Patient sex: F
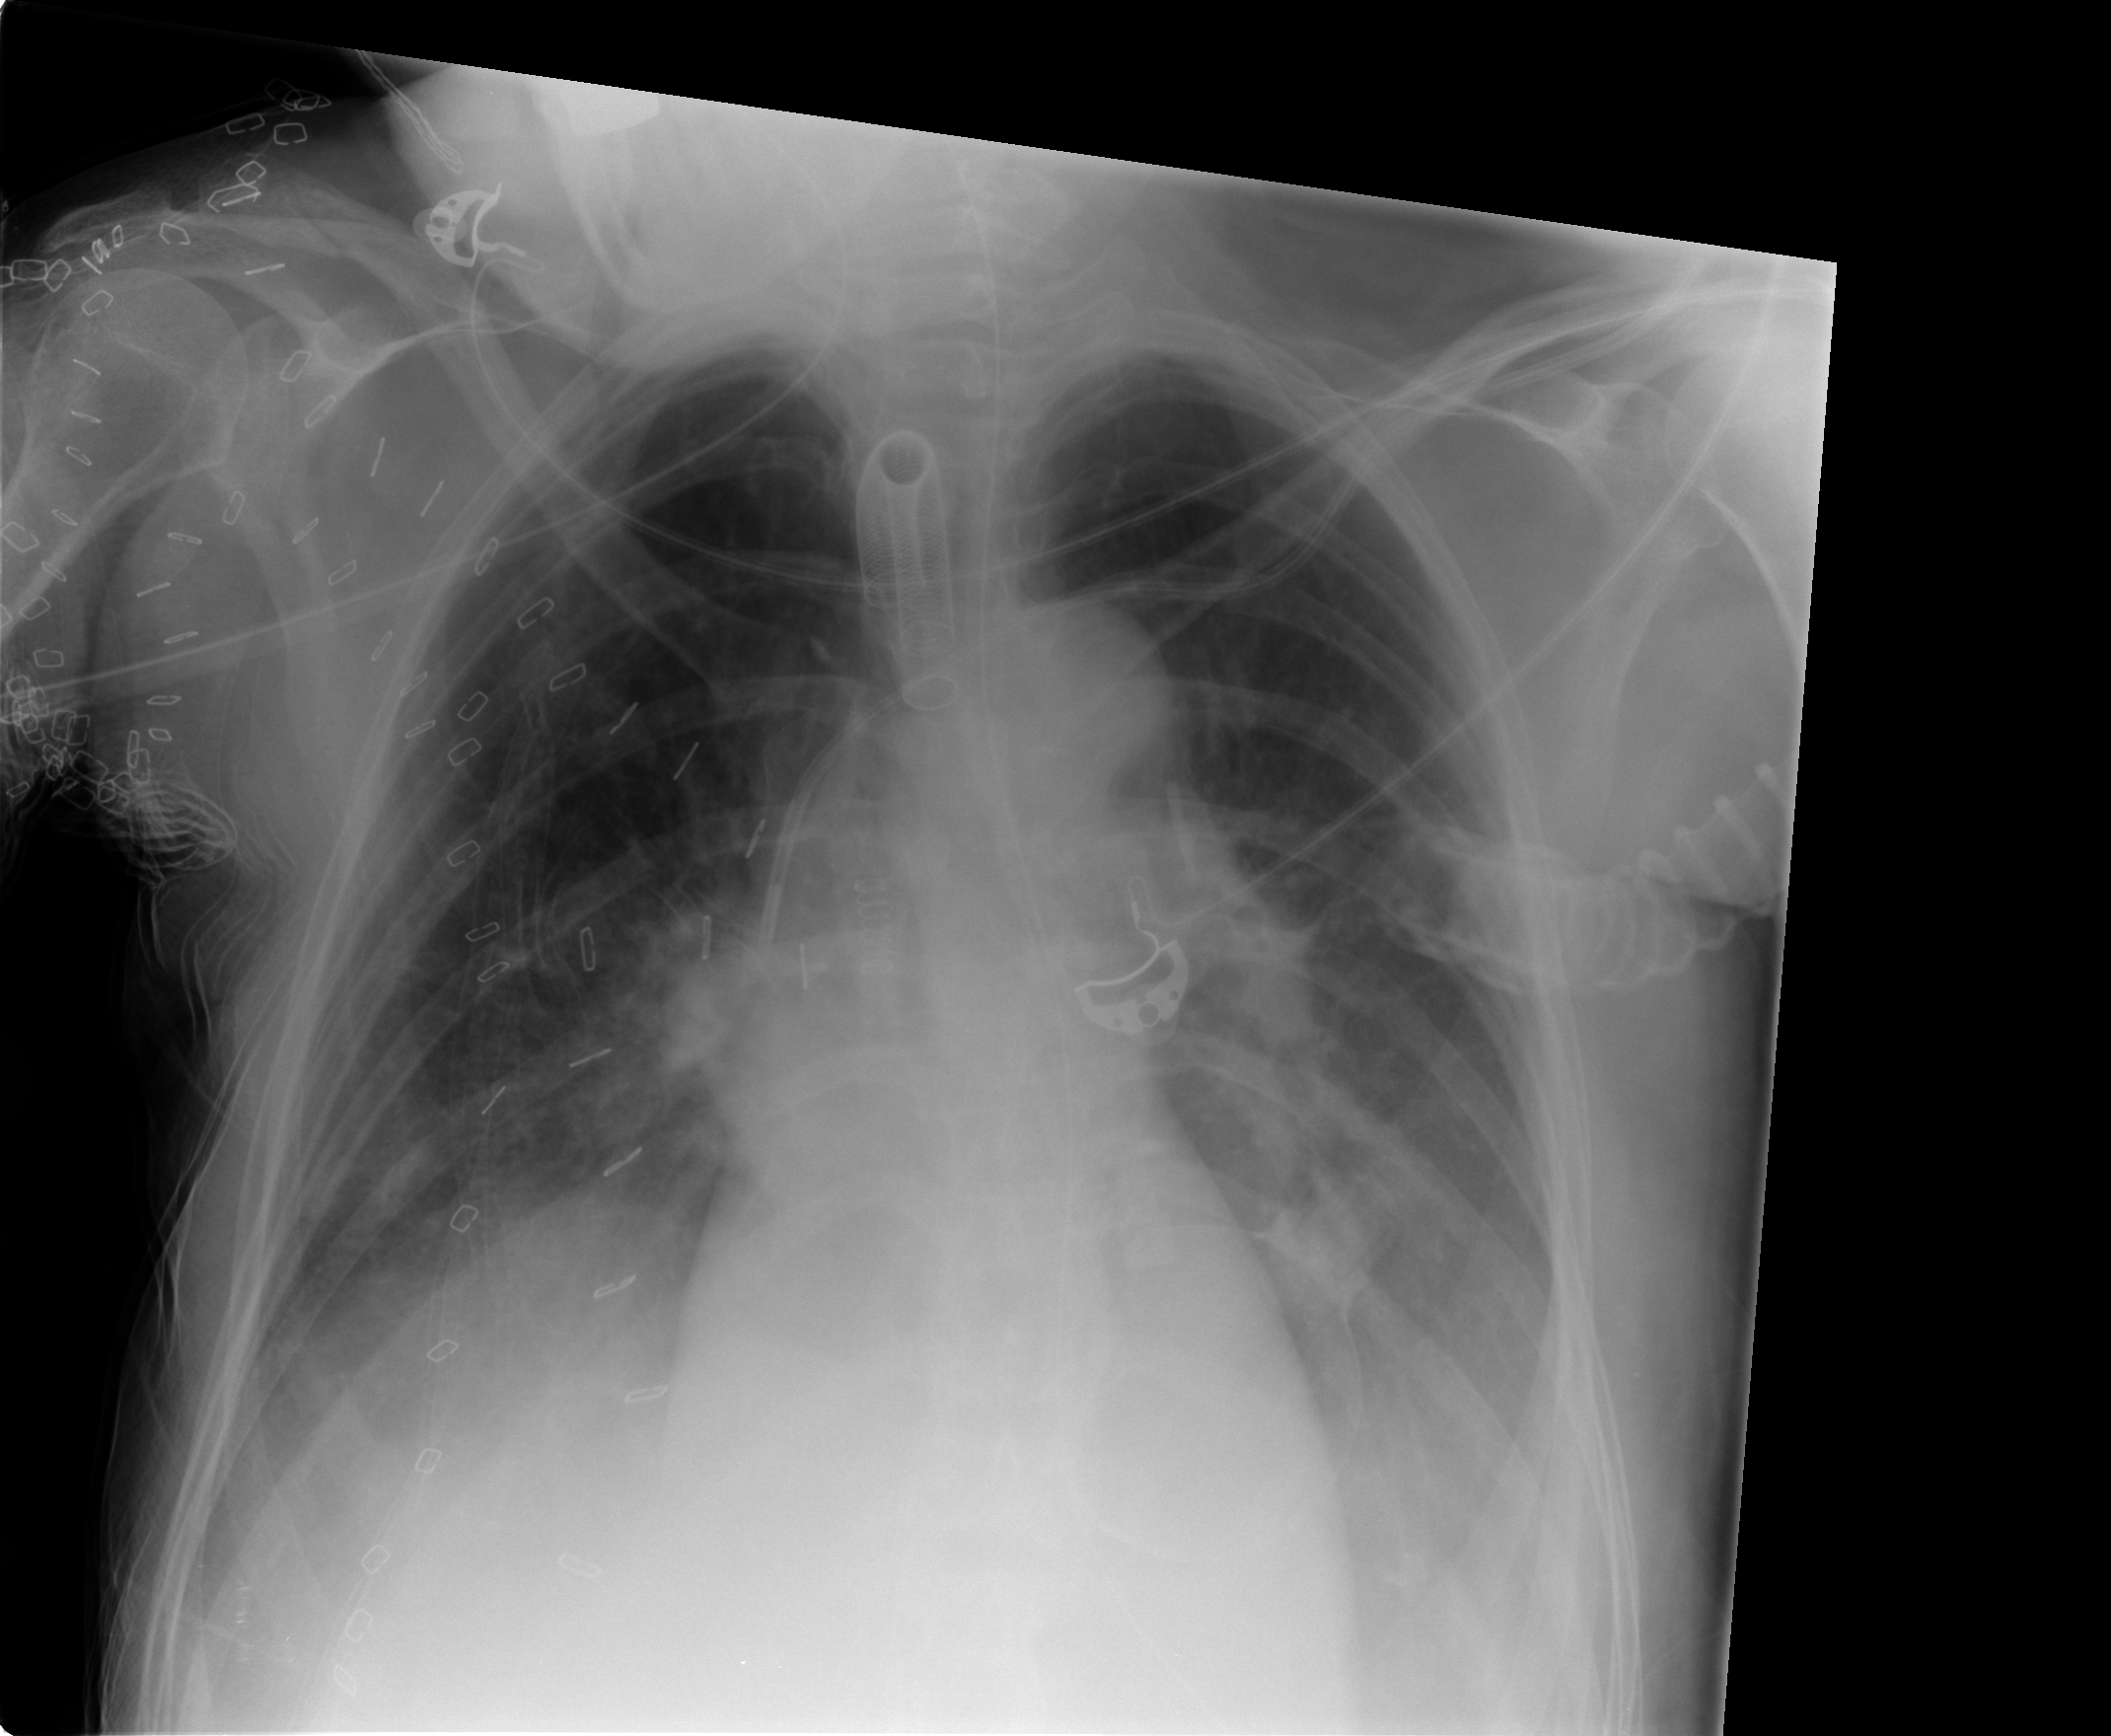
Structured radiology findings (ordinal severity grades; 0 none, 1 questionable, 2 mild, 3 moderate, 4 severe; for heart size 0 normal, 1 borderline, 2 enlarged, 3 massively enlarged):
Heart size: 0
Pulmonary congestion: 2
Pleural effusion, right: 2
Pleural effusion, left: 2
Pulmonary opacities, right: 2
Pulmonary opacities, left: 2
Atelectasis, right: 2
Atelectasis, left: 2